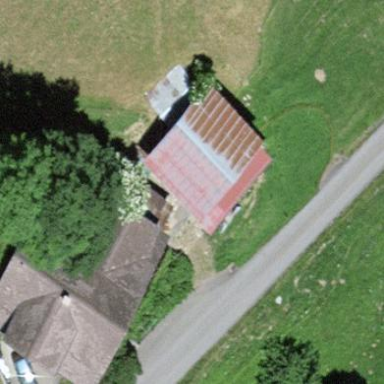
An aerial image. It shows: Farm auxiliary building.